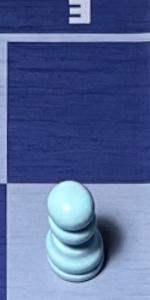
Label: Pawn_White